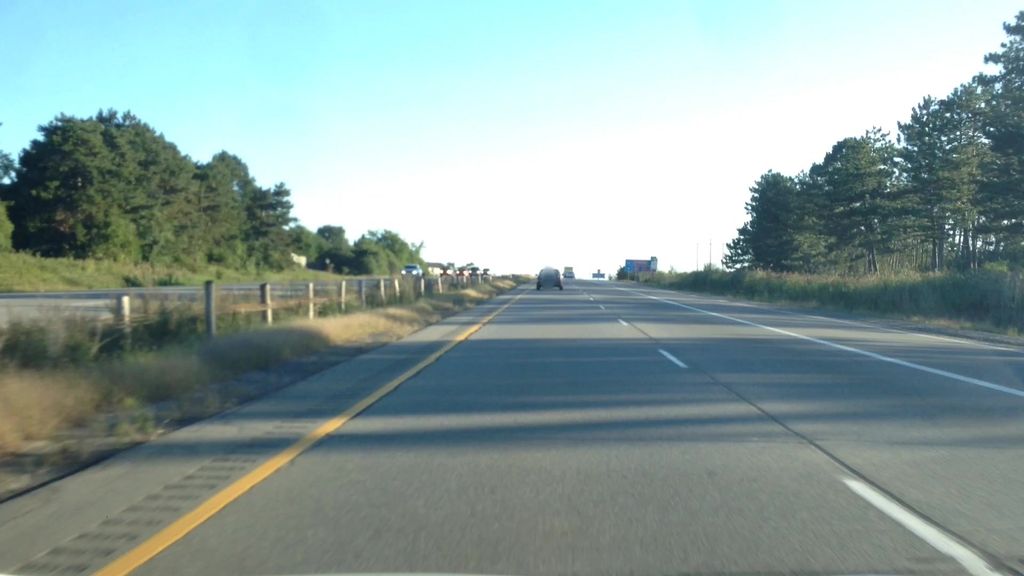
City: ottawa-gatineau